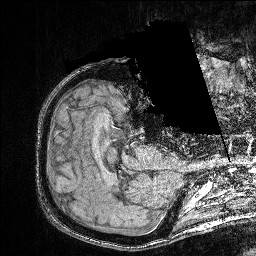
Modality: FLASH
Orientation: axial
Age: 30
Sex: male